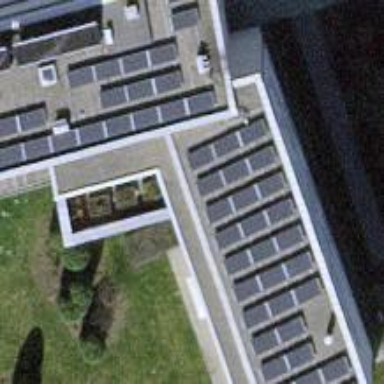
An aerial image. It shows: Solar power generator utilizing photovoltaic technology with solar photovoltaic panels.